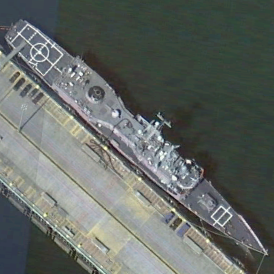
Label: Ticonderoga-class_cruiser